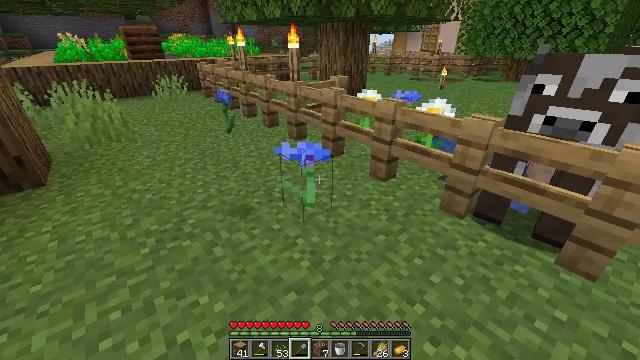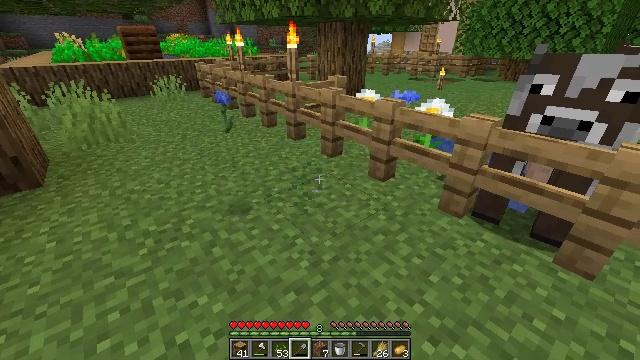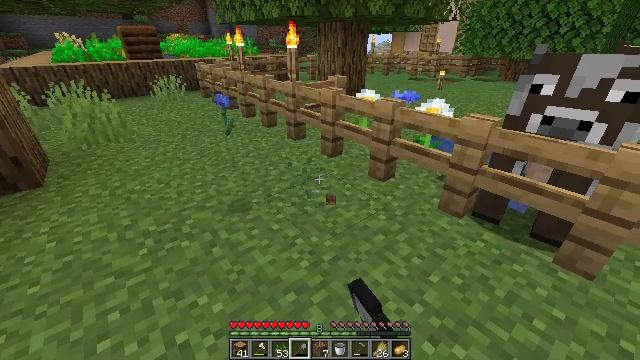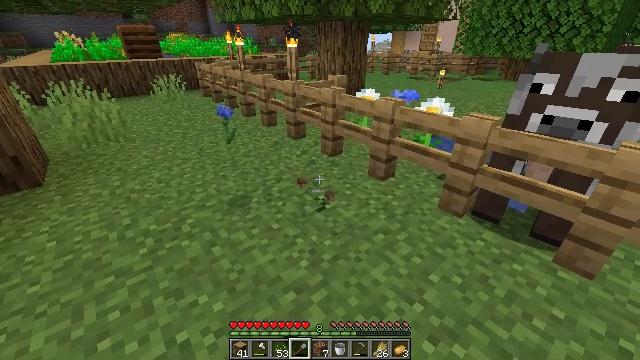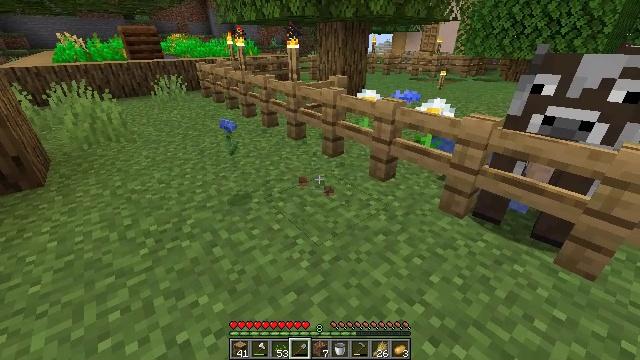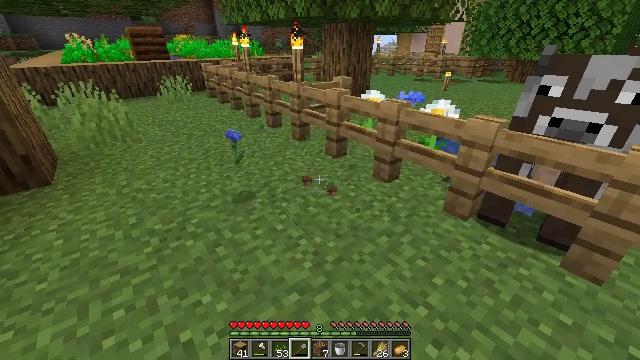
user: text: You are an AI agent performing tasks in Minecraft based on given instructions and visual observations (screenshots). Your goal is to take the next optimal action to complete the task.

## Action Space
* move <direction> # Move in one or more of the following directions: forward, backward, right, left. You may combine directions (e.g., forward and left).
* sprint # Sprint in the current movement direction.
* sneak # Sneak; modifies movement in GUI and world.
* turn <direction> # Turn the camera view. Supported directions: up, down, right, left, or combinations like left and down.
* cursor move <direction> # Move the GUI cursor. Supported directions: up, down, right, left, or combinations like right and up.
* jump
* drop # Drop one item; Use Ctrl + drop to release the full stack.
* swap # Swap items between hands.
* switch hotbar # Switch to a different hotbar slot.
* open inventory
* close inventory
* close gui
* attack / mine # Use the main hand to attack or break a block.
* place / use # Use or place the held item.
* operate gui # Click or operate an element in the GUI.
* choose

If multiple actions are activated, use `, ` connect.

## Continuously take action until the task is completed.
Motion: motion action
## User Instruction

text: Mine a cornflower from the ground.
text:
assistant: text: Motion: attack / mine
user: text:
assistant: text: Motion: attack / mine
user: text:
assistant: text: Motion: attack / mine
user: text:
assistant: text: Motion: no_op
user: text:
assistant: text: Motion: no_op
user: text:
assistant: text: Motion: no_op